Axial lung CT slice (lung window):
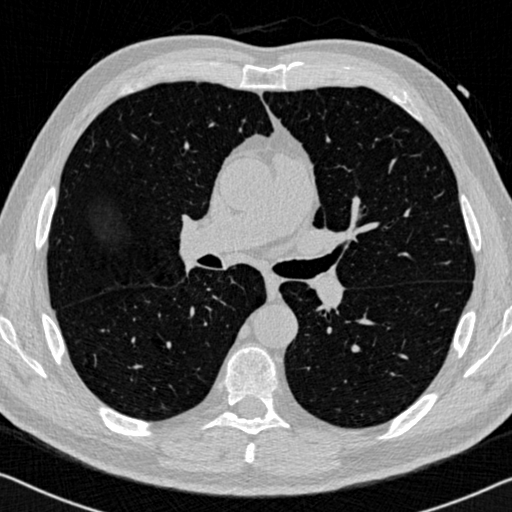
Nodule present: no